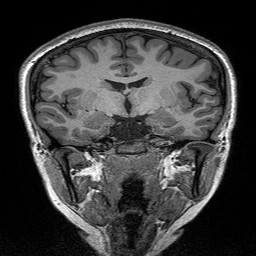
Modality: T1w
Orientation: sagittal
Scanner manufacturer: siemens
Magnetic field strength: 3 T
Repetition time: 2.3 s
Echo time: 0.00298 s